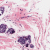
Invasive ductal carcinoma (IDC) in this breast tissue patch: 0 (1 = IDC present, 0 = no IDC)